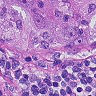
Metastatic tissue present: yes